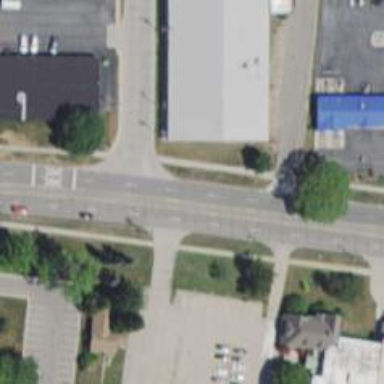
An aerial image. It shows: Unmarked crossing on the road.